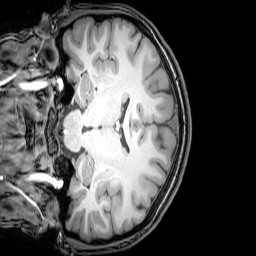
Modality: T1w
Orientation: coronal
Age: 22
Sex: female
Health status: healthy
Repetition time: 0.081 s
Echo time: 0.037 s